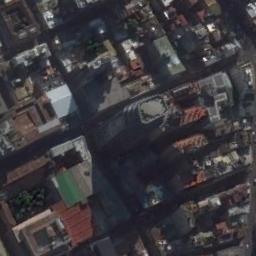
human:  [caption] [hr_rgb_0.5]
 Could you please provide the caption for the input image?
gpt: A commercial area has lots of buildings of different heights and colors and some roads go through the  commercial area .

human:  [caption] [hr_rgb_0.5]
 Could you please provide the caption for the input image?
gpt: There are many dense tall buildings and several roads and many trees in a business district .

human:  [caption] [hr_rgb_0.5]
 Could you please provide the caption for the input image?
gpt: A commercial area with some red buildings .

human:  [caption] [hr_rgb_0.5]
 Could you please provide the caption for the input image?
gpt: The commercial area is consist of many tall buildings .

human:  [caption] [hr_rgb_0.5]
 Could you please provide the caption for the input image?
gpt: There is no traffic on the road .